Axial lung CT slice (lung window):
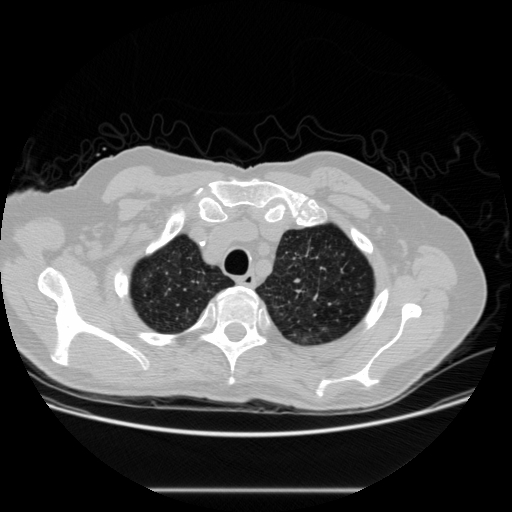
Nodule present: no